Field crop: maize
Growth stage: 2
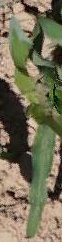
Species: maize